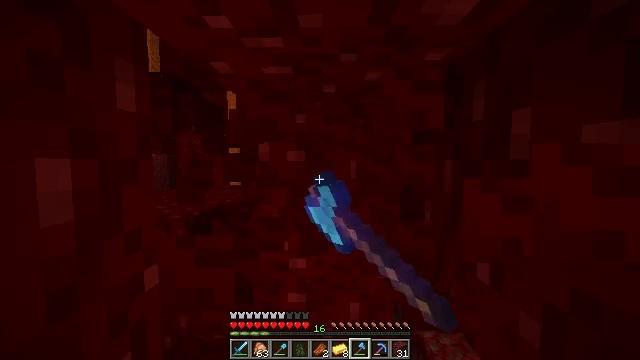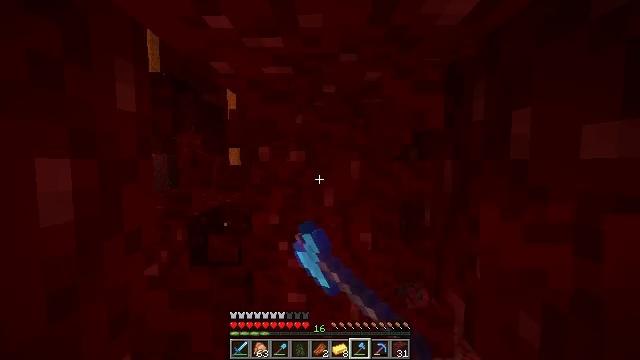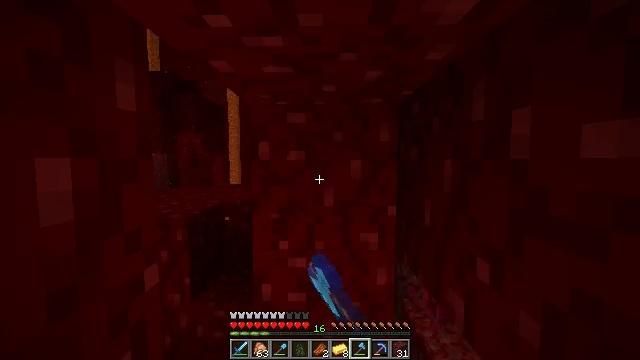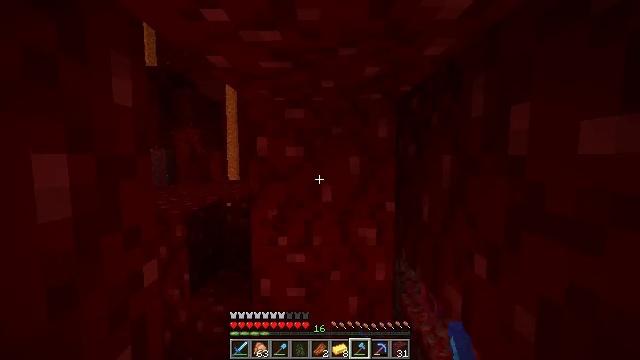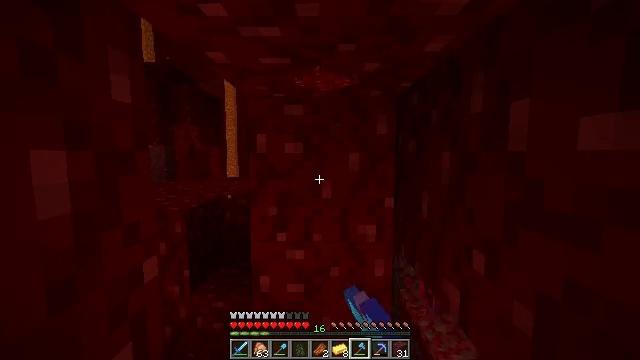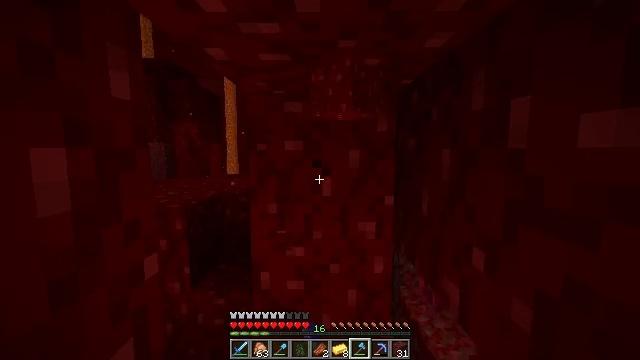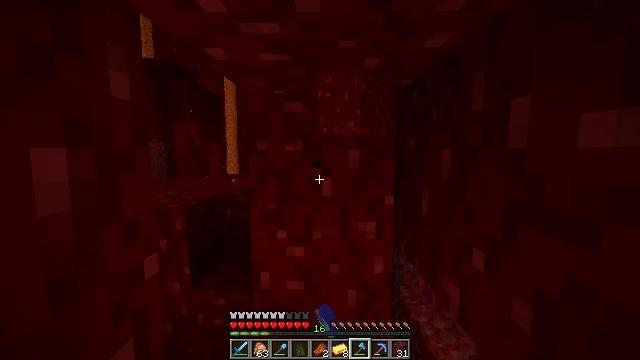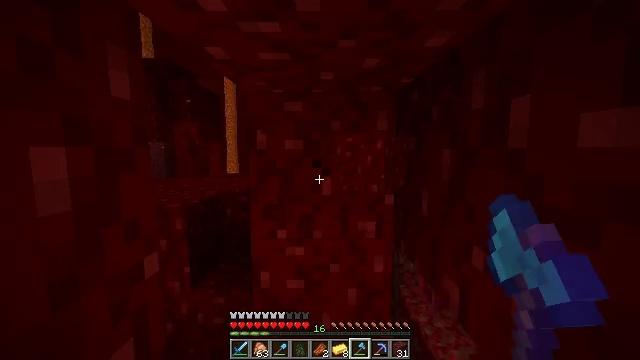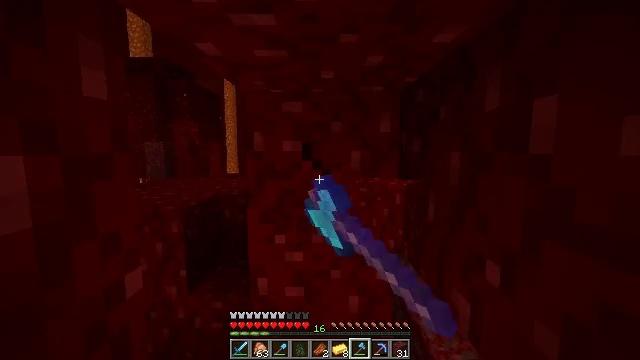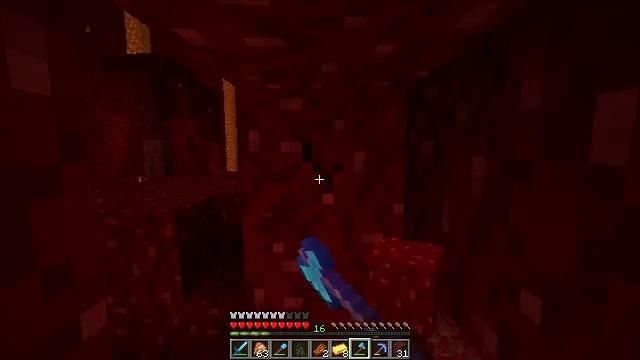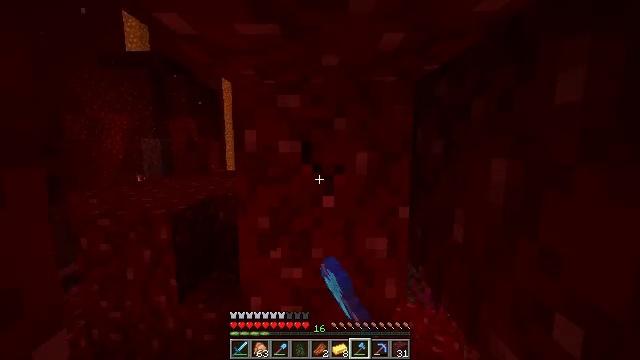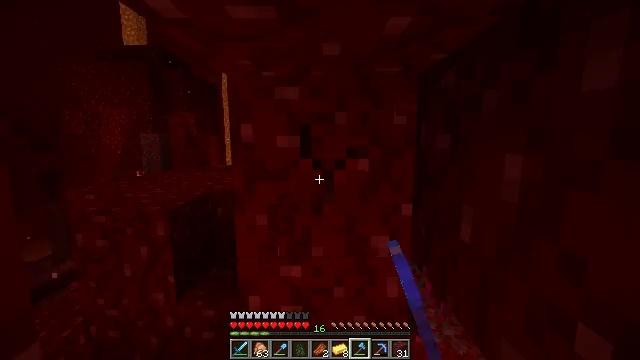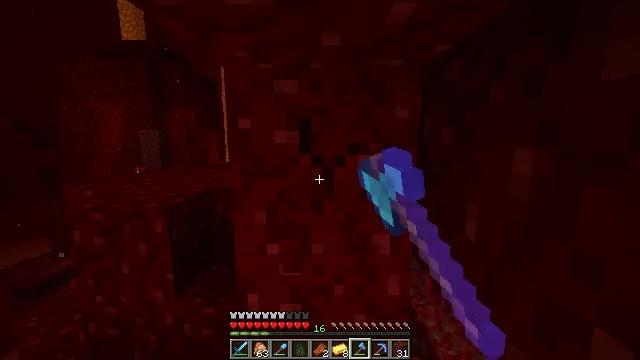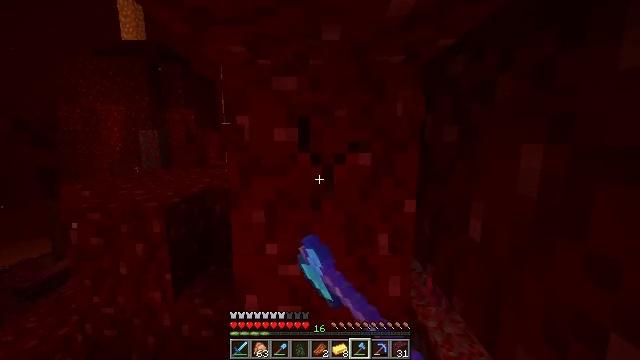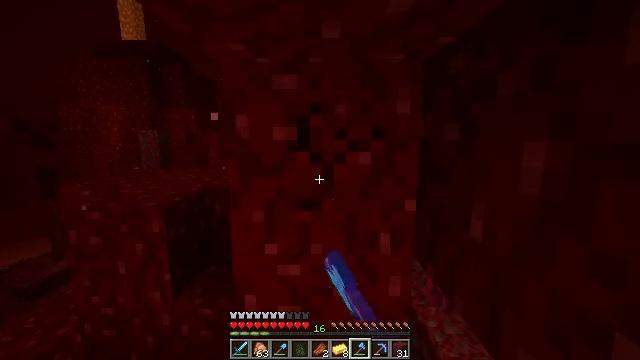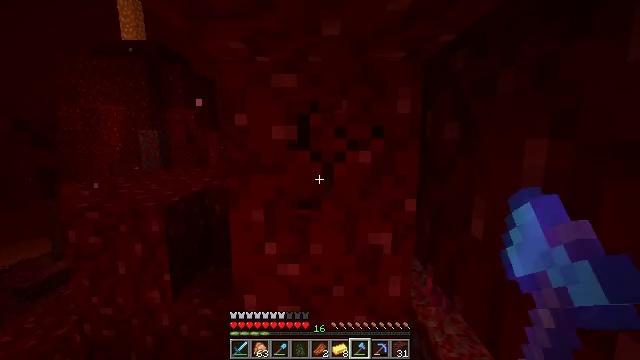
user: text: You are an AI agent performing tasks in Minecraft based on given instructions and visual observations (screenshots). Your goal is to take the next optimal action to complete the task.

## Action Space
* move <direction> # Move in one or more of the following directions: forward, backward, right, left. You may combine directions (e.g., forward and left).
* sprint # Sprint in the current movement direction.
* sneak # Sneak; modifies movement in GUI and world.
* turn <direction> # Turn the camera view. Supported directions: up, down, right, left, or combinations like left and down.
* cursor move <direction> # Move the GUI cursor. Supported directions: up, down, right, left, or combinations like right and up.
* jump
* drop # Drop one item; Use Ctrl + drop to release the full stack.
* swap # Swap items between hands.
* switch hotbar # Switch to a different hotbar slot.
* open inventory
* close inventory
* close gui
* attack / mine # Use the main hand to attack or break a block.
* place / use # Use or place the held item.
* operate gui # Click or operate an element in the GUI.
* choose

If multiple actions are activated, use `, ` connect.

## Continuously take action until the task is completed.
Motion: motion action
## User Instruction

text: Gather the nether wart block from a crimson forest.
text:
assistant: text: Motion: attack / mine
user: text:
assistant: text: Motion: attack / mine
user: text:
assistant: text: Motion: attack / mine
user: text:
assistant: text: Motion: attack / mine
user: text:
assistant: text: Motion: attack / mine
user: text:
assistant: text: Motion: attack / mine
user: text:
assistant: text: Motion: attack / mine
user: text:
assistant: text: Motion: move forward, attack / mine
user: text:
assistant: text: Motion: move forward, attack / mine
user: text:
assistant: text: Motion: attack / mine
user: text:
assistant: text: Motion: turn down, attack / mine
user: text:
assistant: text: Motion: attack / mine
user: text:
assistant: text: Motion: attack / mine
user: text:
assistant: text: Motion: attack / mine
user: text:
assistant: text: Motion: attack / mine
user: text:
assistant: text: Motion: attack / mine
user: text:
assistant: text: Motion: attack / mine
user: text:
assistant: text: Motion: attack / mine
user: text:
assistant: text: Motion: attack / mine
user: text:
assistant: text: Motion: attack / mine
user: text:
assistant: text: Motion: attack / mine
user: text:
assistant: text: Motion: attack / mine
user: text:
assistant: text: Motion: attack / mine
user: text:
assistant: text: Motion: attack / mine
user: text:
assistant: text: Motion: attack / mine
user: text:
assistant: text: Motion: attack / mine
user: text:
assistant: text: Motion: attack / mine
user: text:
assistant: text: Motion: attack / mine
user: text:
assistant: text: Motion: attack / mine
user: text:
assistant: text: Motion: attack / mine